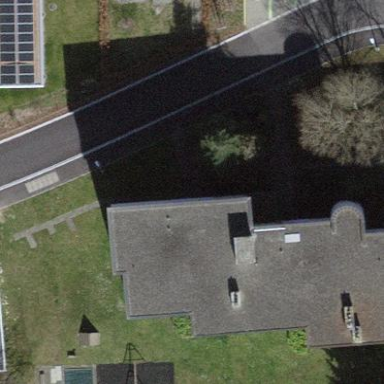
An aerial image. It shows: Flat-roofed house.